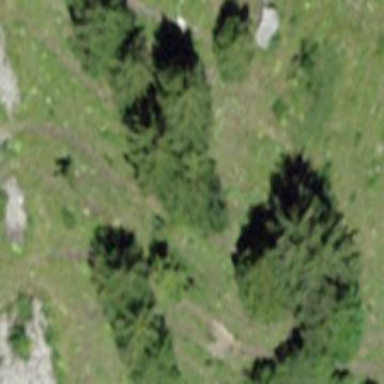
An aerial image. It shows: Forest area.